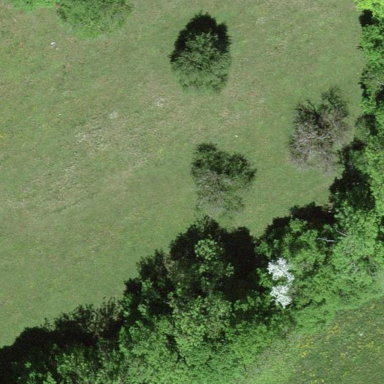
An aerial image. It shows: Forest area.